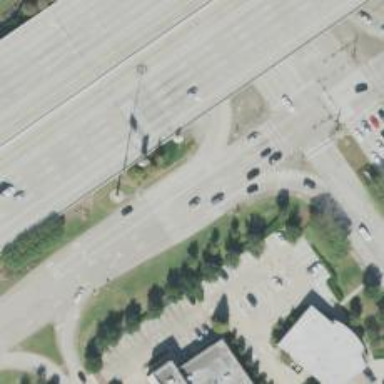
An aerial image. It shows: Secondary road with frontage access.